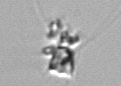
Label: Chaetoceros_didymus_TAG_external_flagellate